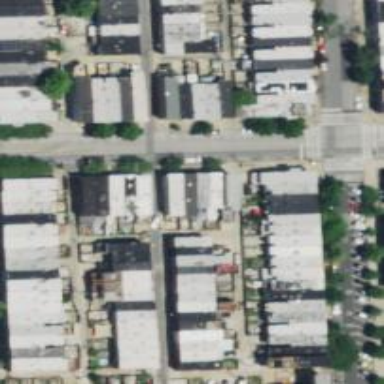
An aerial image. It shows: Alley classified as service road.